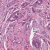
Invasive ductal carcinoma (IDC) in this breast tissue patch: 1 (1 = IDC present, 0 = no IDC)